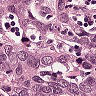
Metastatic tissue present: yes